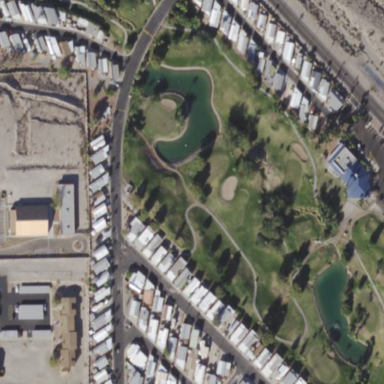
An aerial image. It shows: Leisure land designated as 9-hole golf course.